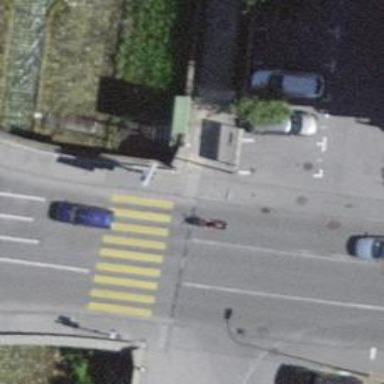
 passing over bridge with sidewalks on both sides."